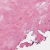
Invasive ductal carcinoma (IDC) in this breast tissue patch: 0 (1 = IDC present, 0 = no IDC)